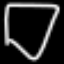
Label: diamond